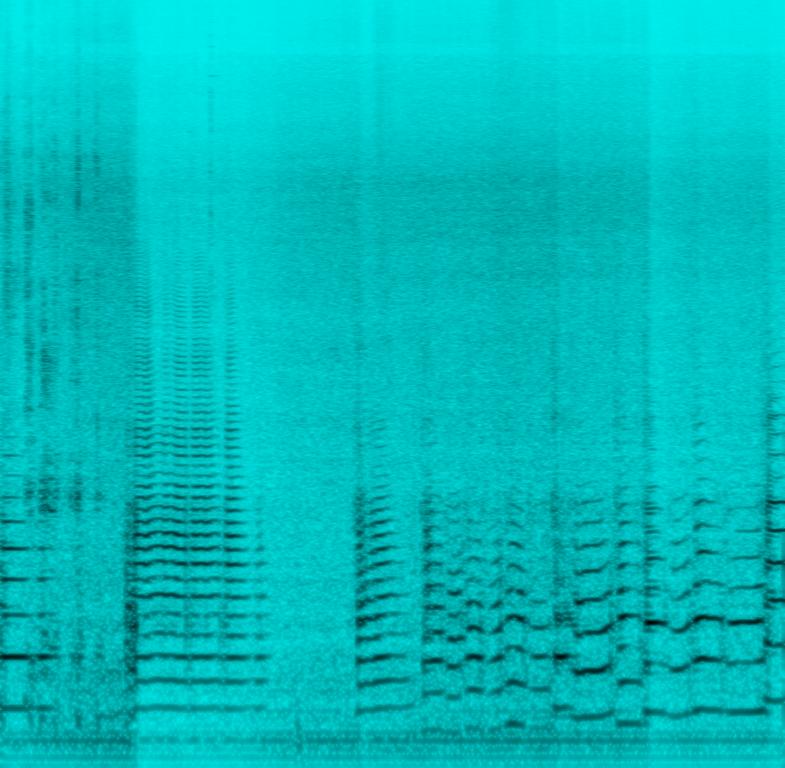
The low quality recording features a muffled trumpet melody playing. There is a random male laughing sound. The recording is very noisy and in mono. It sounds like an intro of a video.